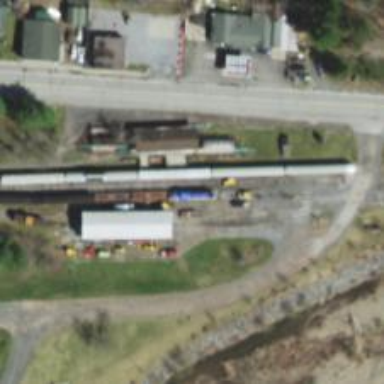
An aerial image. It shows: Preserved railway with siding service.